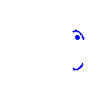
Particle: electron